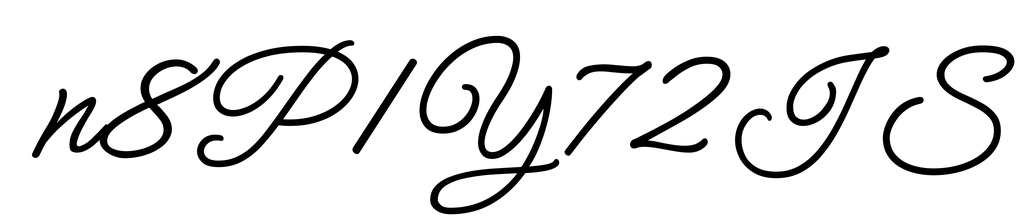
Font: MeowScript-Regular